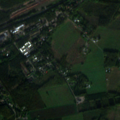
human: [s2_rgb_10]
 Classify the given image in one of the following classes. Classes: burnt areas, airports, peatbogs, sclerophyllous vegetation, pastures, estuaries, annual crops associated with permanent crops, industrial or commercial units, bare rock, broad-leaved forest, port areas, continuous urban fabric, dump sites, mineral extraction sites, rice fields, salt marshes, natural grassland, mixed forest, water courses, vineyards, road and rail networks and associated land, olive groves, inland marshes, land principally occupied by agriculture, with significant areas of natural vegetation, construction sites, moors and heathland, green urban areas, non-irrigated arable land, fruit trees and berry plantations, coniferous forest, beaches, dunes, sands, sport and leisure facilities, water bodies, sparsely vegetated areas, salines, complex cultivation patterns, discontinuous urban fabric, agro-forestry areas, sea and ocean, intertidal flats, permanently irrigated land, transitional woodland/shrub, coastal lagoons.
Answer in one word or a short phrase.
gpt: discontinuous urban fabric, land principally occupied by agriculture, with significant areas of natural vegetation, coniferous forest, inland marshes